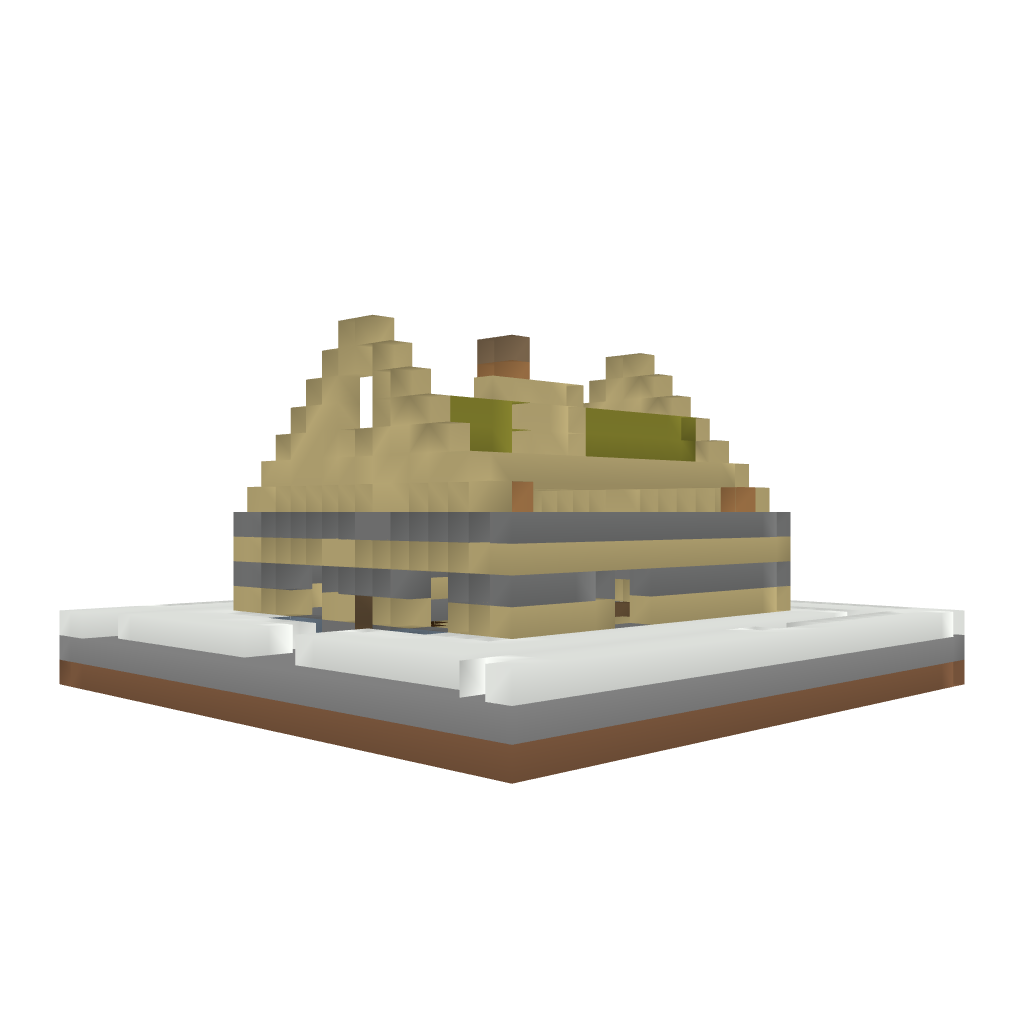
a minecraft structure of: Grand Victoria Wooden House